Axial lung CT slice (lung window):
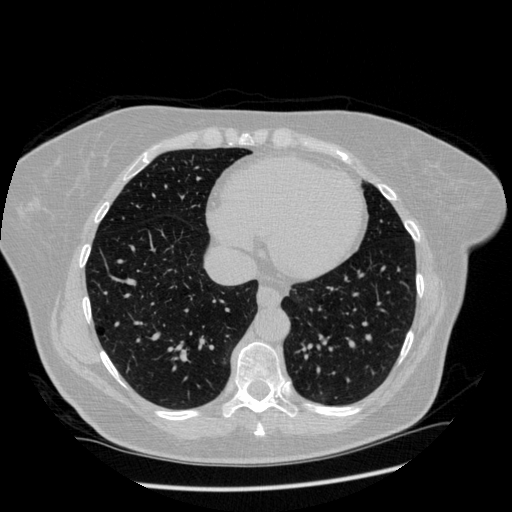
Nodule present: no